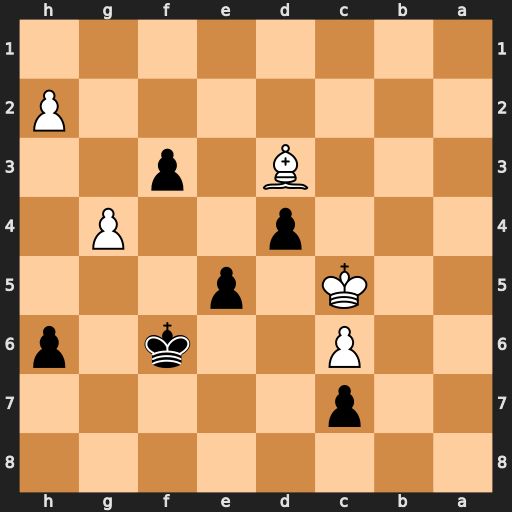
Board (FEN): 8/2p5/2P2k1p/2K1p3/3p2P1/3B1p2/7P/8
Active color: b
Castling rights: -
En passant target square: -
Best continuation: Kg5 Kd5 Kf4 h4 Ke3